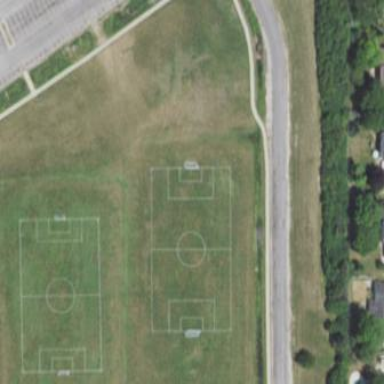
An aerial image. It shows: Lacrosse pitch for leisure land activities.